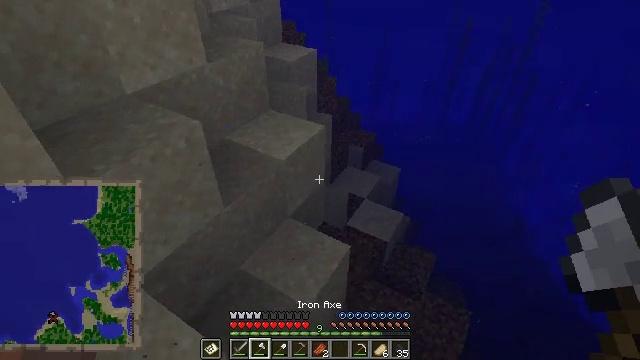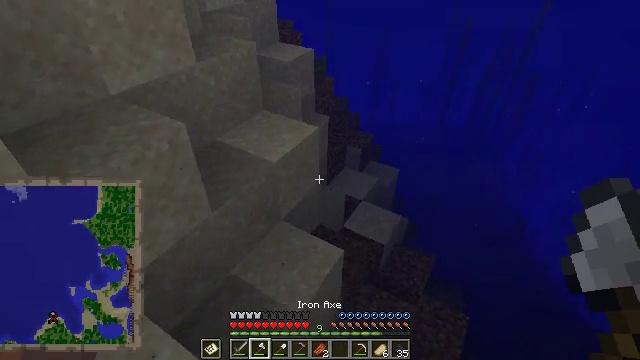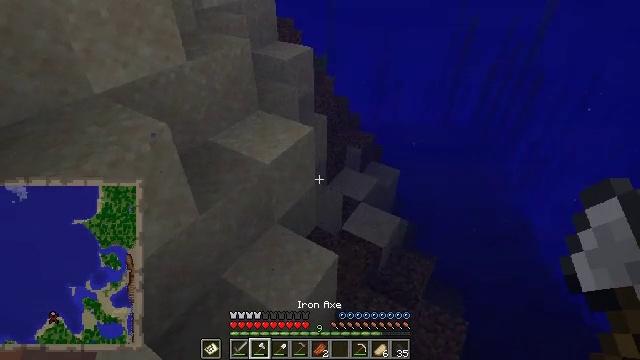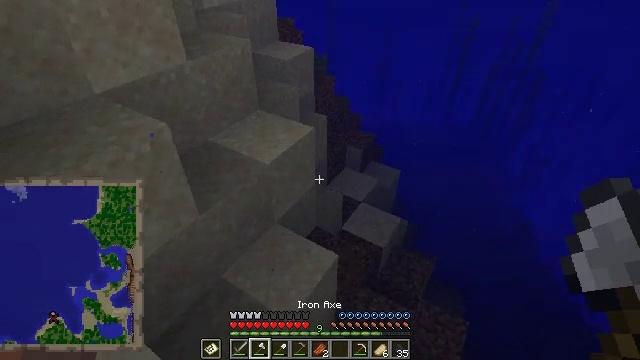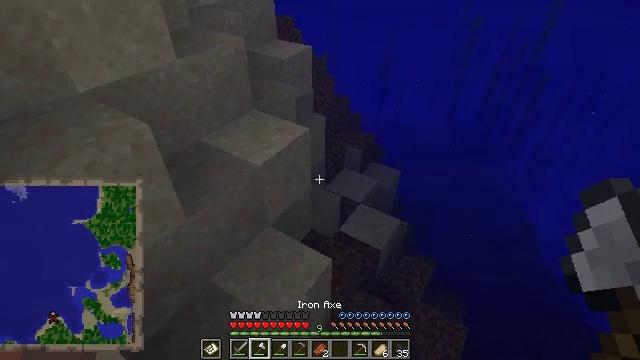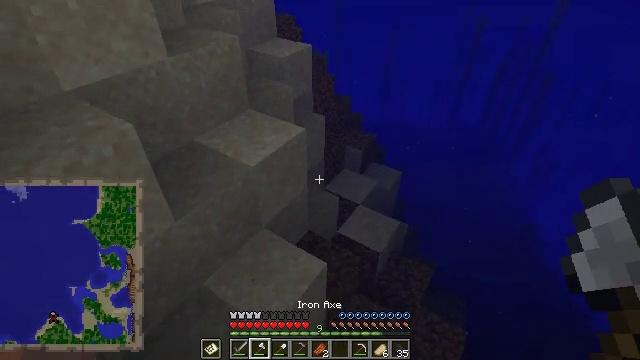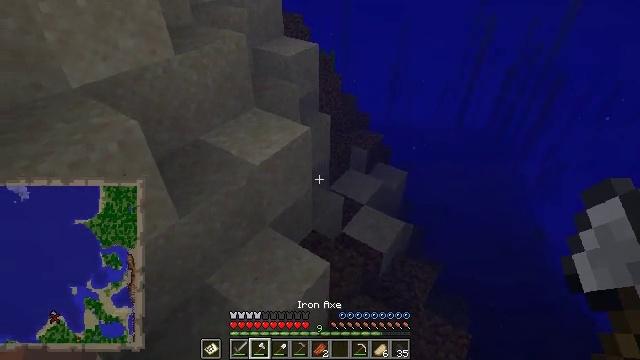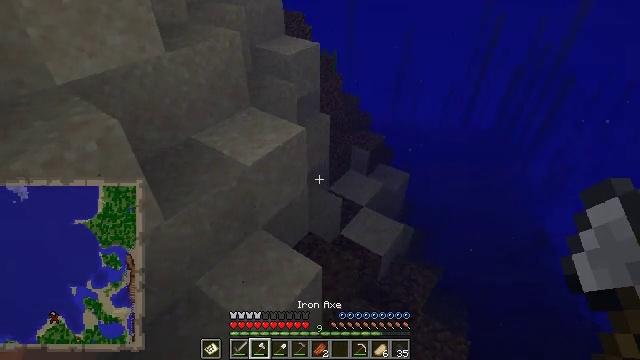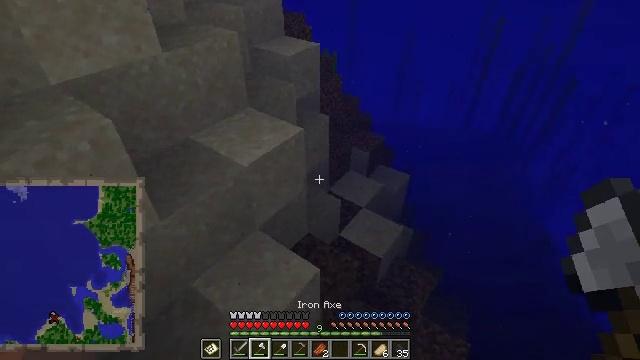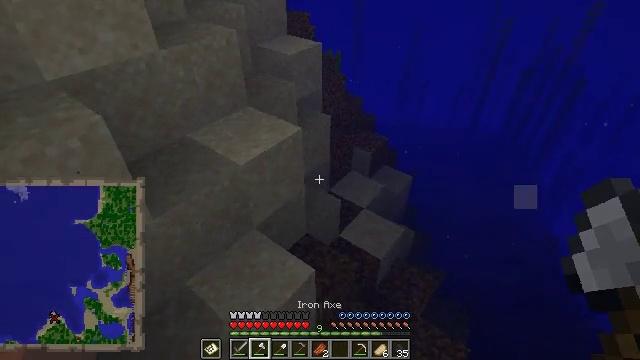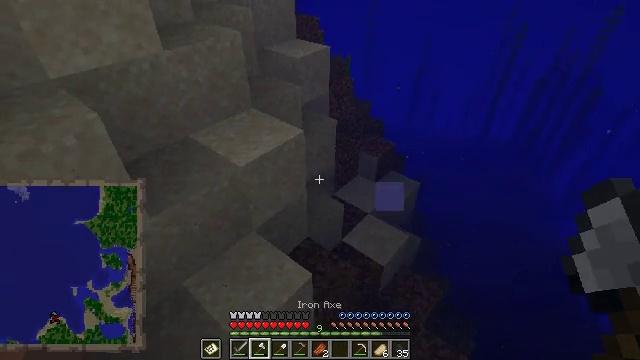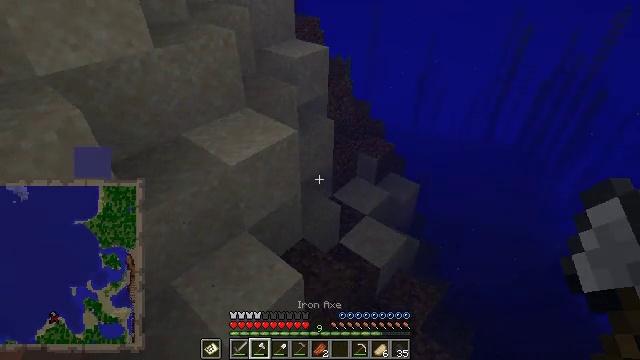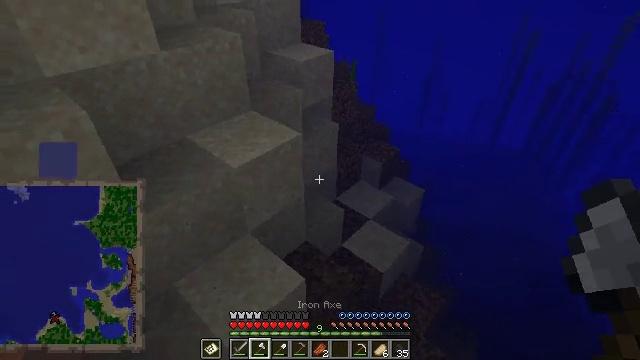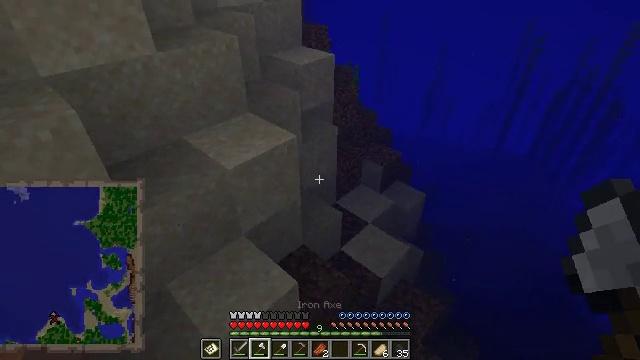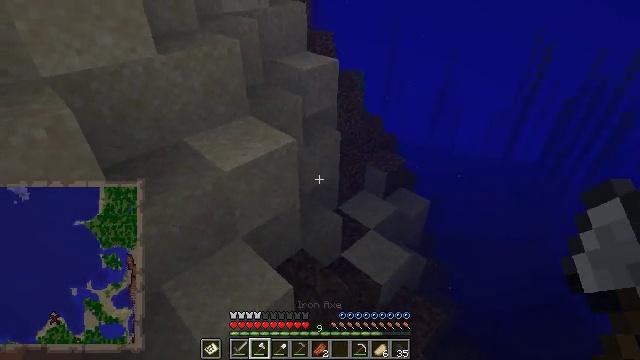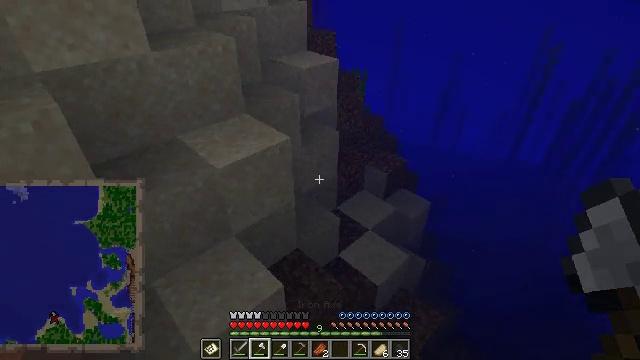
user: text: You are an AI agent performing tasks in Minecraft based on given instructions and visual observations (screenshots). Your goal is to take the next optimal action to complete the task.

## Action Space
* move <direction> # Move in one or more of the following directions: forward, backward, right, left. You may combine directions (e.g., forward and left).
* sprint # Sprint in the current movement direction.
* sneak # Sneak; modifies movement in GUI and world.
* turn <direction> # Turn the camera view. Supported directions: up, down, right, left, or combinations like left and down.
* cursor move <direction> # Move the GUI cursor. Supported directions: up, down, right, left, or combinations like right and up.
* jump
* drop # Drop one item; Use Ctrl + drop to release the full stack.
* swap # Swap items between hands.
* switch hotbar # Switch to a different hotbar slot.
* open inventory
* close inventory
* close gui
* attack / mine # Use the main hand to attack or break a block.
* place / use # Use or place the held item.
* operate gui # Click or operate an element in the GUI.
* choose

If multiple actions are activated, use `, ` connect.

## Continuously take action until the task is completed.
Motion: motion action
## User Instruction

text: Gather sand from the desert.
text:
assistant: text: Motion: move forward and move right
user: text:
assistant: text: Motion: move forward and move right
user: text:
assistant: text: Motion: move forward and move right
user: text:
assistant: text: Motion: move forward and move right
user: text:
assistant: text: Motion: move forward and move right
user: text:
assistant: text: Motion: move right, turn left
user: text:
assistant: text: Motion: move right, turn left
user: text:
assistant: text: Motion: move right
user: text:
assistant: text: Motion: move right, turn left
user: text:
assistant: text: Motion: move right, turn left
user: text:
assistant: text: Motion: move right
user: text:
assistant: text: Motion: move right, turn left
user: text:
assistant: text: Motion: move right, turn left
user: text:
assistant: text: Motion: move right, turn left and up
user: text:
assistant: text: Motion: move right, turn left
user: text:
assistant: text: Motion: move right, turn left
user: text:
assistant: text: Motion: move right, turn left and up, jump
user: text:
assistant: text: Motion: move right, turn left and up, jump
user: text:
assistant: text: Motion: move right, turn left and up, jump
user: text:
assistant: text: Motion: move right, turn left and up, jump
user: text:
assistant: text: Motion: move right, turn left and up, jump
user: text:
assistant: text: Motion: move right, turn left and up, jump
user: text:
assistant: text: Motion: move right, turn left and up, jump
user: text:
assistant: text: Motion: move right, turn left, jump
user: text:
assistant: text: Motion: move right, turn left, jump
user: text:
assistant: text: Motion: move right, turn left, jump
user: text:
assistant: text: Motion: move right, jump
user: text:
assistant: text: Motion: move right, jump
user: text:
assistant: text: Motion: move right, jump
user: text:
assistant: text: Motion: move forward and move right, jump